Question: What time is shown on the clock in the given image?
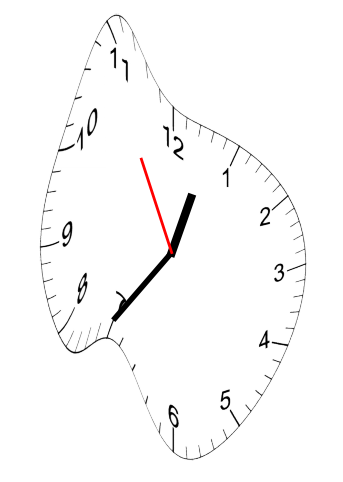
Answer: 12:35:55